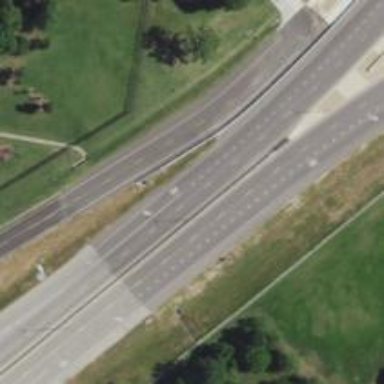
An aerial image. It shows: Trunk link highway.